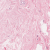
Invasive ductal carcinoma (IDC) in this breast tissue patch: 0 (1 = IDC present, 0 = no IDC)